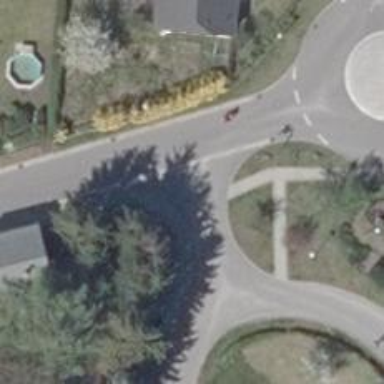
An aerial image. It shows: Footway crossing.